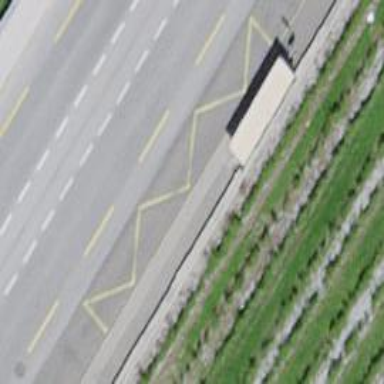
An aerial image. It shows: Bus stop with platform for public transport.